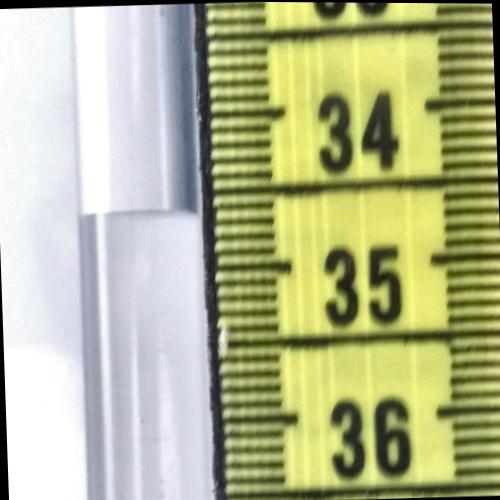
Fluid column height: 34.6 cm